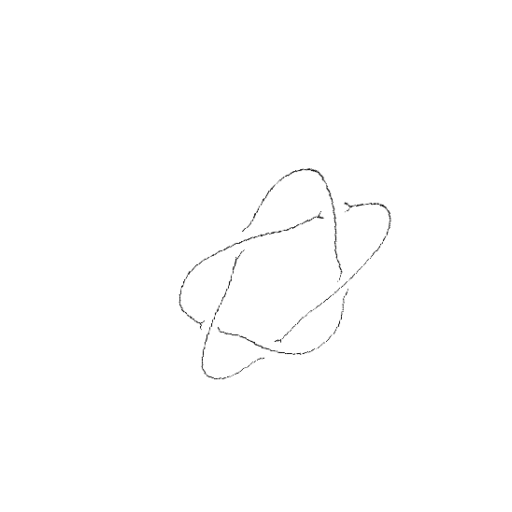
Crossing number: 5